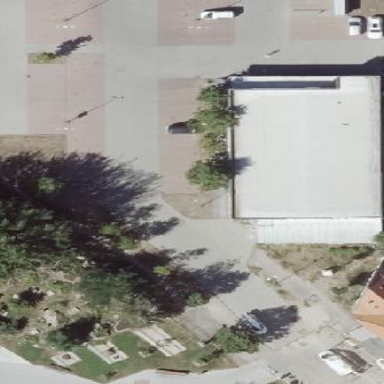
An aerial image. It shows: Flat roof retail building.